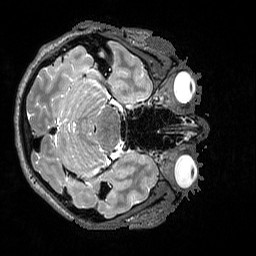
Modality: T2w
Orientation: axial
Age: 29
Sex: female
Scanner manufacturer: siemens
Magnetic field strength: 3 T
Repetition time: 3.2 s
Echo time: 0.564 s